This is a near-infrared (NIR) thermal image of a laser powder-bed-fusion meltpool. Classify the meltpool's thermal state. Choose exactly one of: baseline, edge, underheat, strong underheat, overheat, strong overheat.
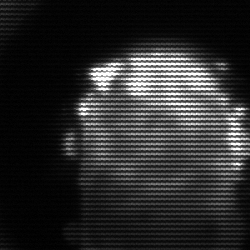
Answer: baseline